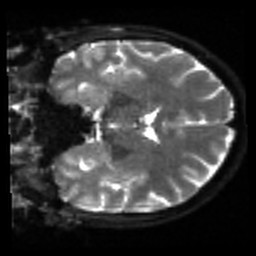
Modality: sbref
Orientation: coronal
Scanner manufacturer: siemens
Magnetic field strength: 3 T
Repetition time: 4 s
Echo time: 0.0594 s